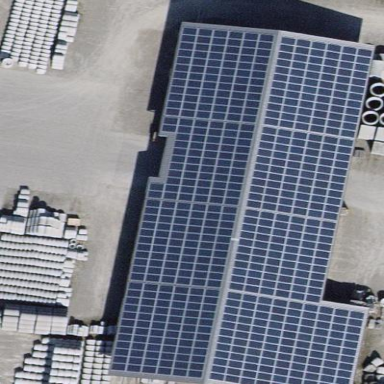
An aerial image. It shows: Solar photovoltaic panel generator.